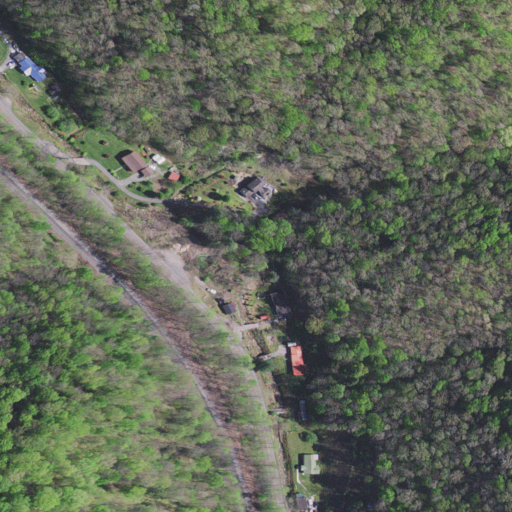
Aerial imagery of valley in Virginia named Old House Hollow containing deciduous forest, low intensity development, and open development